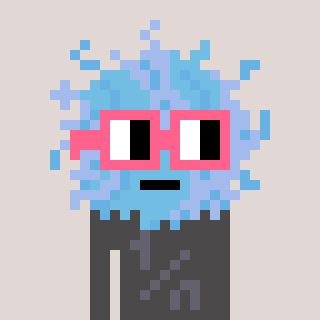
a pixel art character with square pink glasses, a lint-shaped head and a grayscale-colored body on a warm background